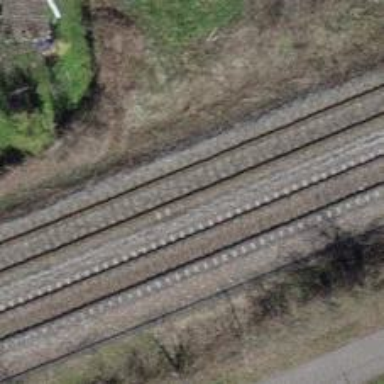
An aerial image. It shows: Single rail track for railway.